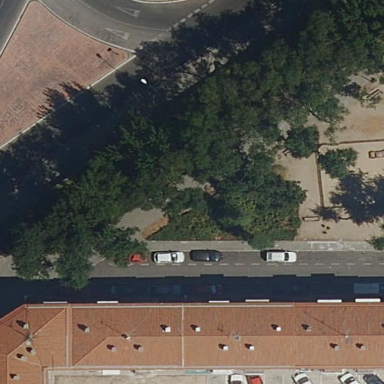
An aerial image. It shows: Park.